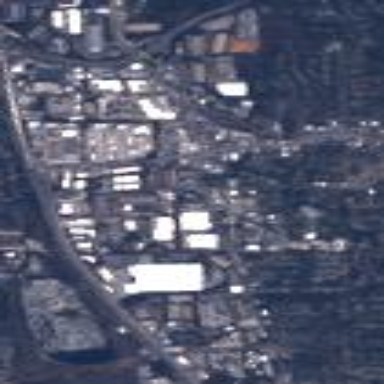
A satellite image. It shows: Industrial area.